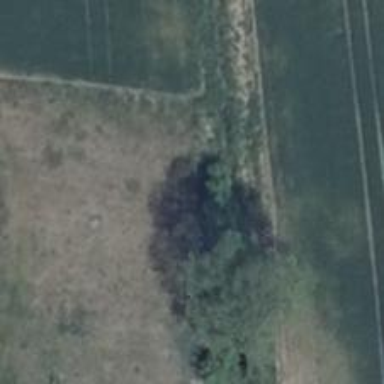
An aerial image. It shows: Hunting stand.